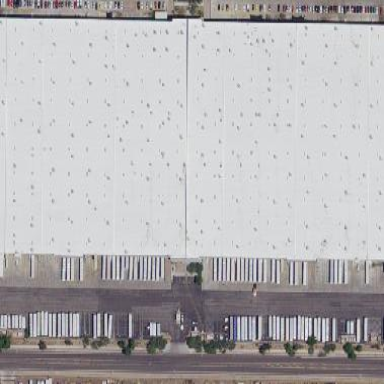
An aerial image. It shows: Warehouse that serves as post depot.